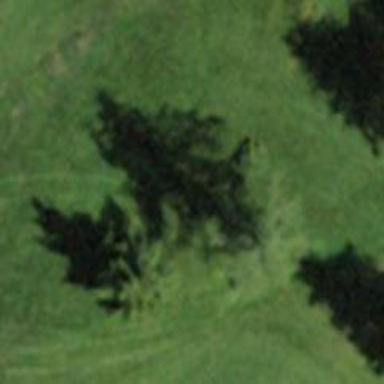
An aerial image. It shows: Needle-leaved tree in natural setting.